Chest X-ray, PA view. Patient: 62 years old, sex F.
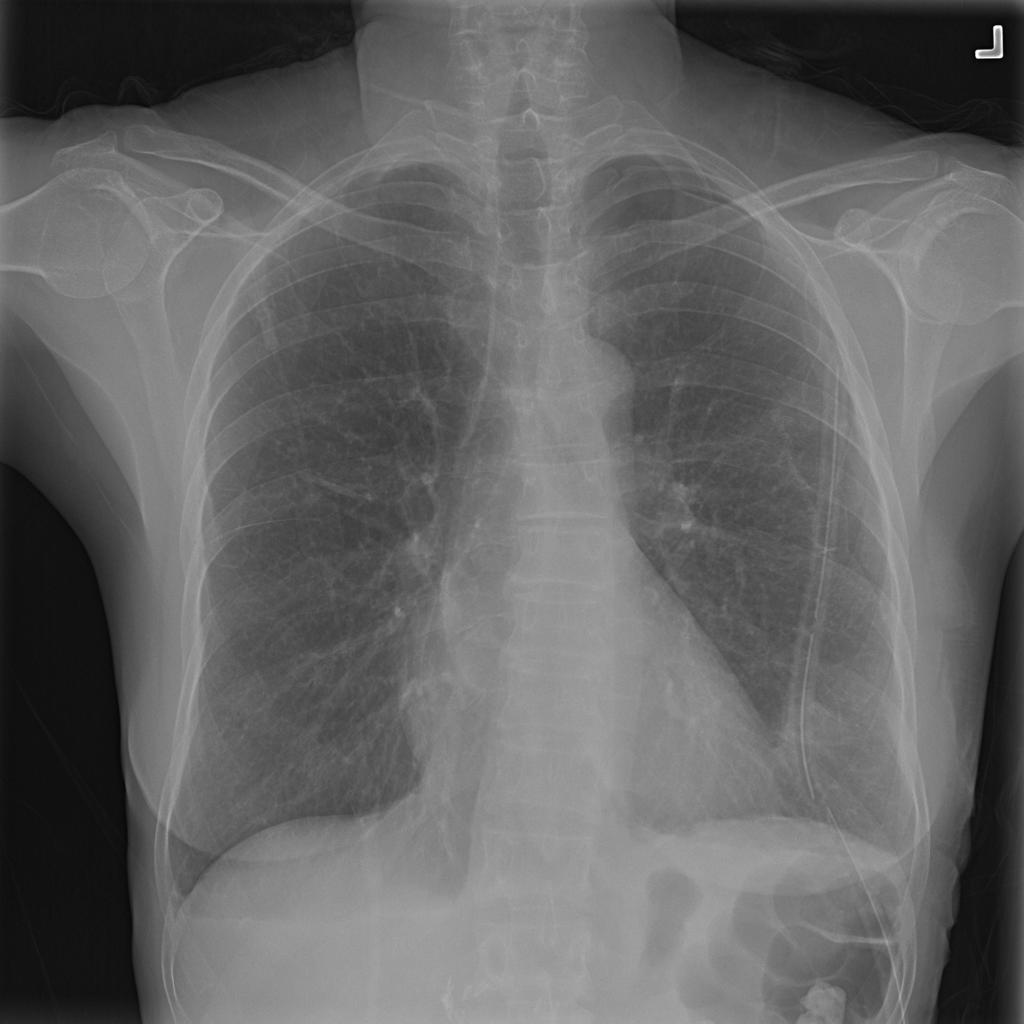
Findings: Pneumothorax